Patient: sex F, age 26
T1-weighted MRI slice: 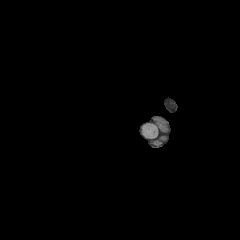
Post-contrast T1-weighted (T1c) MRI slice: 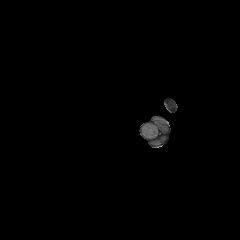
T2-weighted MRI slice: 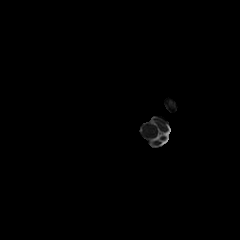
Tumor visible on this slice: no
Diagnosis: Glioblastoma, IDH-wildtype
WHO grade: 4